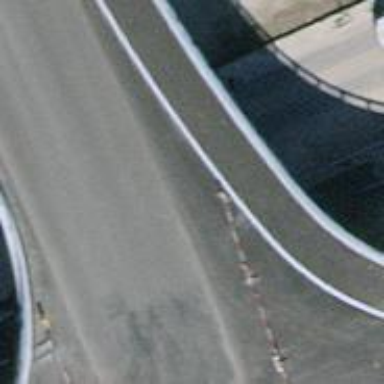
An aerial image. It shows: Tertiary road on bridge with asphalt surface.